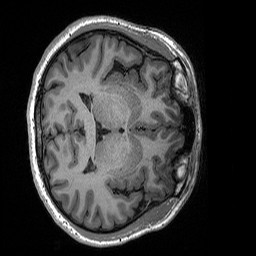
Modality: T1w
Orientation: axial
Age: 21
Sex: female